RGB frame:
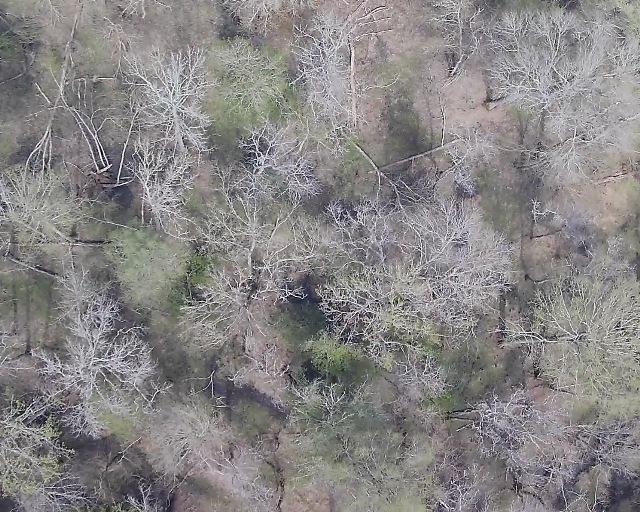
Thermal frame:
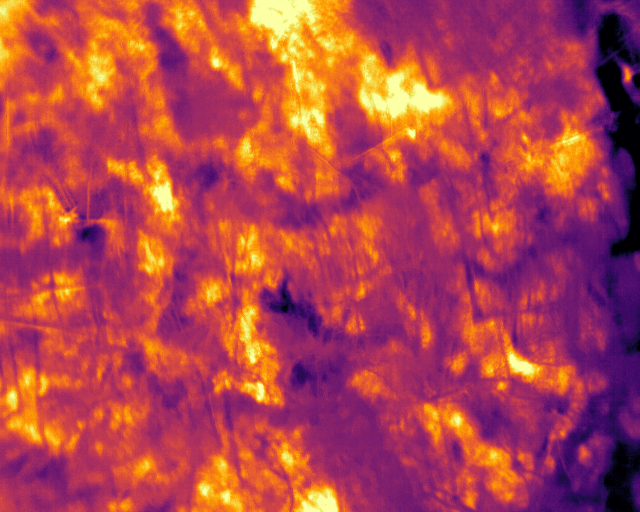
Captured: 2026-02-26 03:44:09
Pixels at or above 80 °C: 0 (fraction of frame: 0)